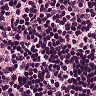
Metastatic tissue present: no